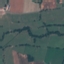
Land use / land cover: Pasture